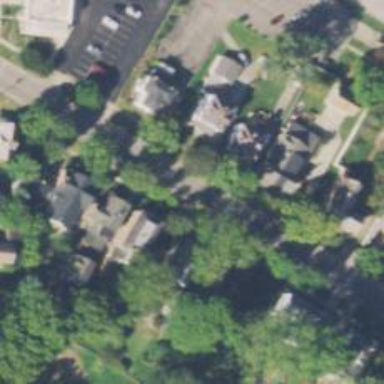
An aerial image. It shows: Neighbourhood with historic district.